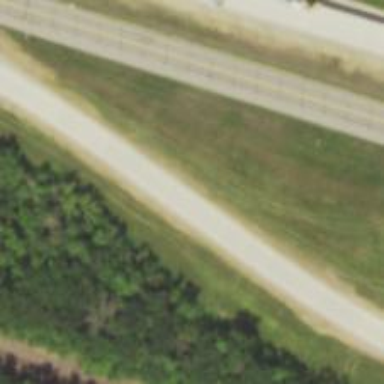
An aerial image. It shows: Trunk link highway.